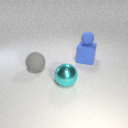
large cyan metal sphere to the right of large gray rubber sphere